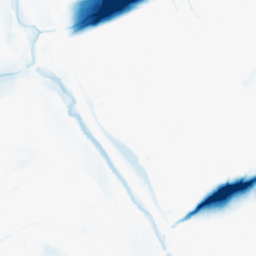
Category: morphological
Decomposition family: morphological_ellipse
Decomposition parameters: operation: closing
width: 50
height: 10
Upsampling method: bicubic
Upsampling parameters: scale: 2
Upsampling scale: 2